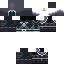
A male skeleton skin with dark skin, wearing brown helmet dressed in a black armor chest and black pants, featuring a closed mouth.